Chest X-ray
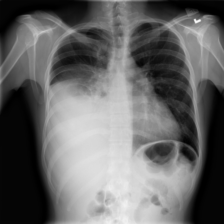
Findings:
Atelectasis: negative
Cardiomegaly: negative
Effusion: positive
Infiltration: positive
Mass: negative
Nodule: negative
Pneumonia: negative
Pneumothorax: negative
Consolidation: negative
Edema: negative
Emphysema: negative
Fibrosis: negative
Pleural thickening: negative
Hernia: negative